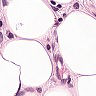
Metastatic tissue present: yes